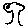
Label: tree